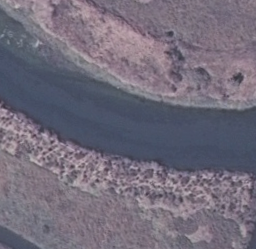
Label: river